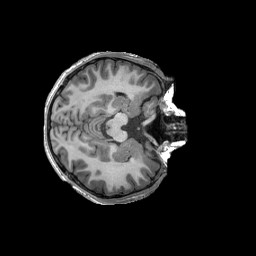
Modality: T1w
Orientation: axial
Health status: ill
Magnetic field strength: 3 T